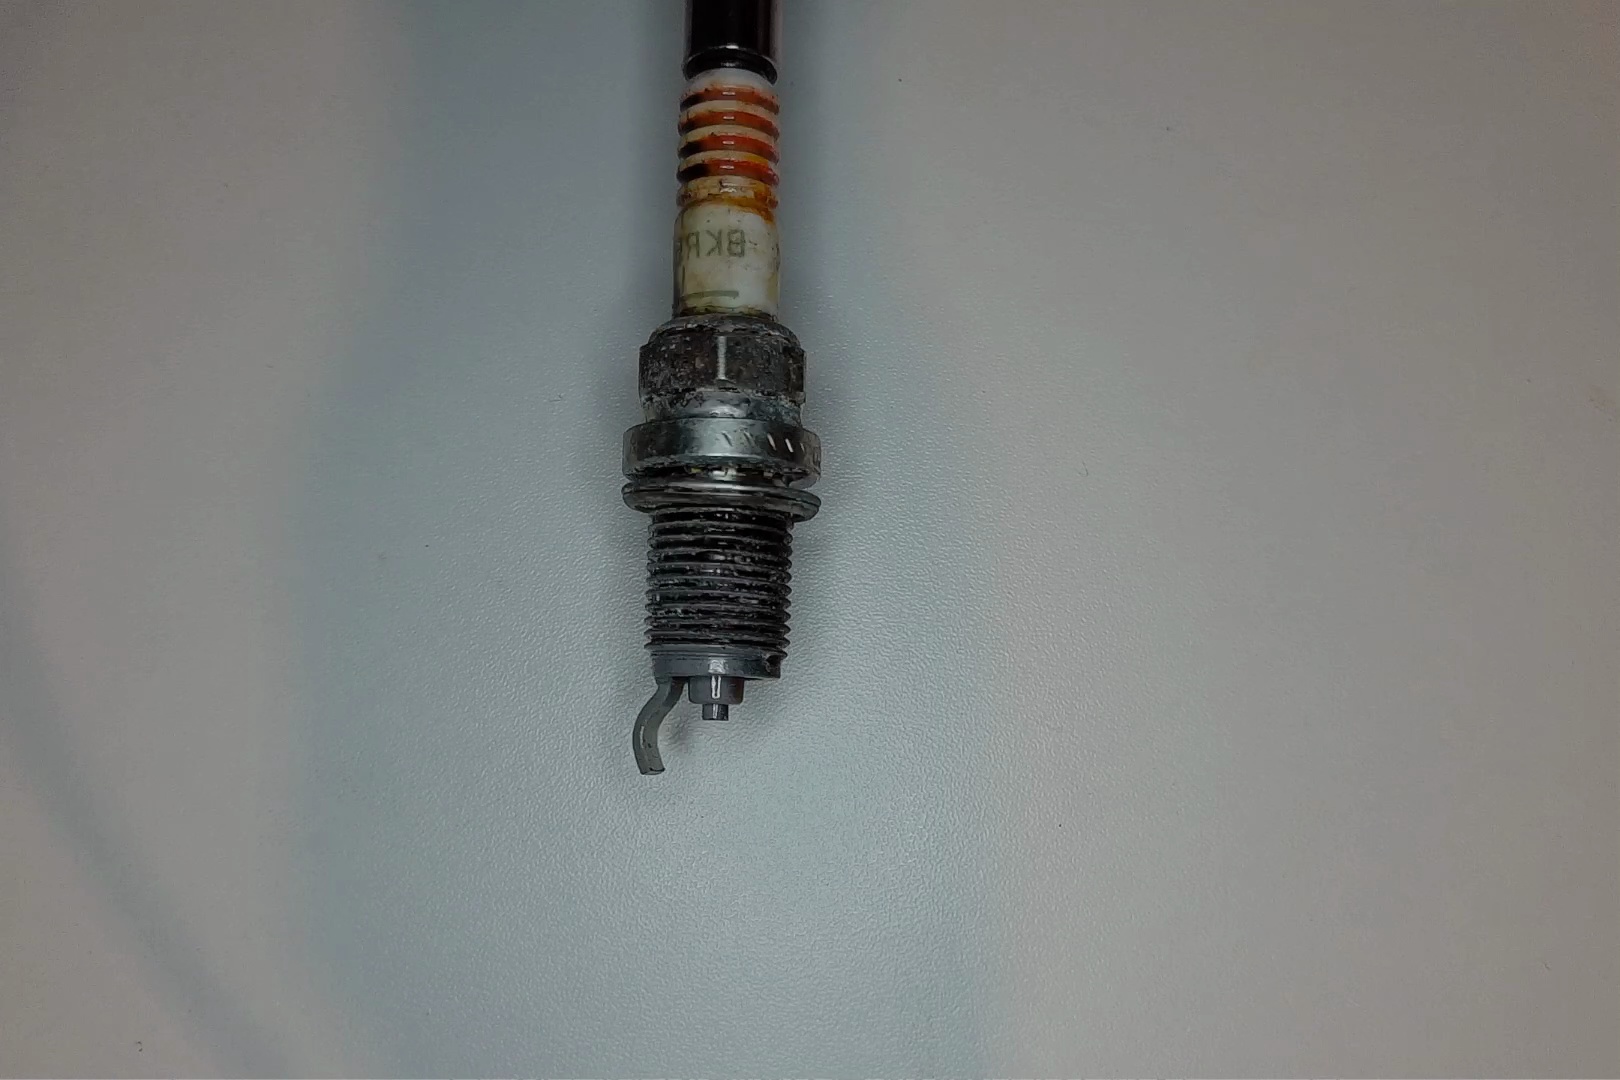
Label: anomaly